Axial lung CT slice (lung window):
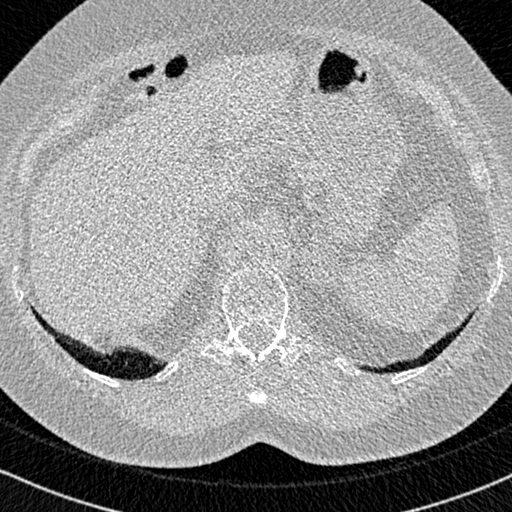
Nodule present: no